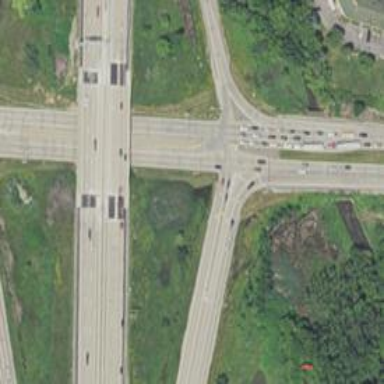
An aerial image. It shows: Primary highway that functions as expressway.